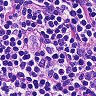
Metastatic tissue present: no